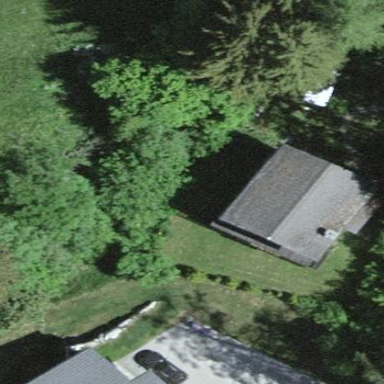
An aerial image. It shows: Simple and straightforward house.